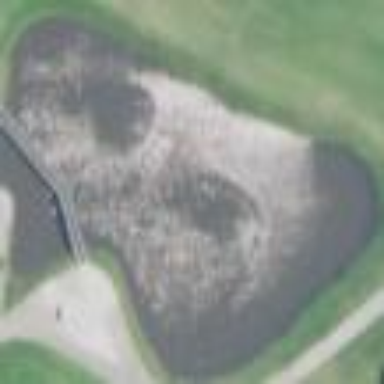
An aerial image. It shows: Water hazard in golf course. The hazard is natural water feature.